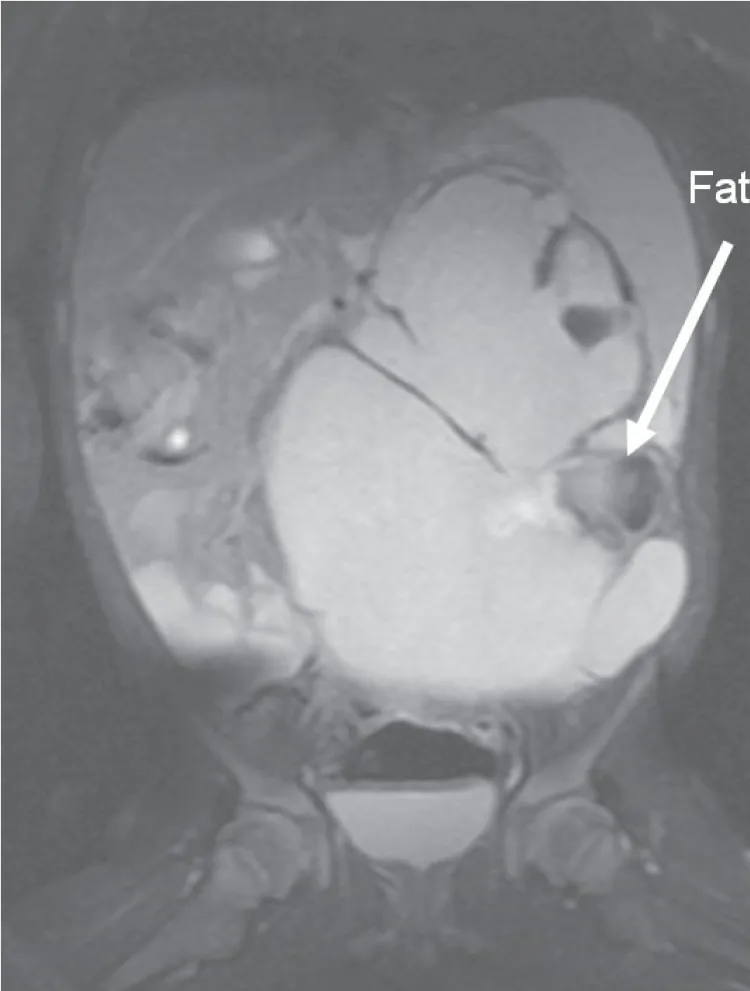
Zystic-solid teratoma in the left abdomen (case 2; MRI, T1, coronal).
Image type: radiology (mri)